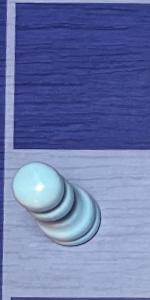
Label: Pawn_White